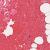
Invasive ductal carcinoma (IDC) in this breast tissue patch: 0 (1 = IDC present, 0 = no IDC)